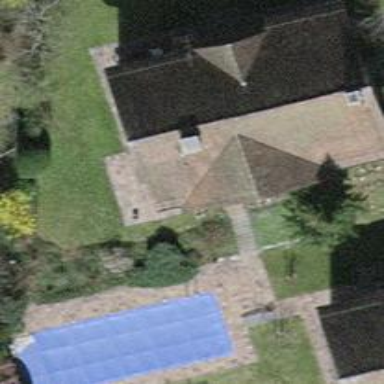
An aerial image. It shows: Detached building with gabled roof shape. The building has flat roof.